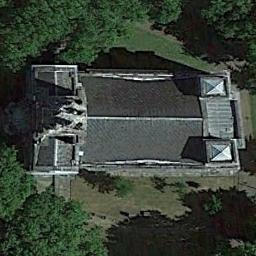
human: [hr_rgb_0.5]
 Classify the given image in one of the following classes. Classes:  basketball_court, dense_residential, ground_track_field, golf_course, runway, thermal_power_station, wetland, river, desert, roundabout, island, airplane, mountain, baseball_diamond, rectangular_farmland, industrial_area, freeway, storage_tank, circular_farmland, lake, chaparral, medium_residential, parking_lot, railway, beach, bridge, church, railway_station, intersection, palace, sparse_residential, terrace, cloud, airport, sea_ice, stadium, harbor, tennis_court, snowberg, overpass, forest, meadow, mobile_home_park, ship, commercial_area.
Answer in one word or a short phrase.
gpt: church